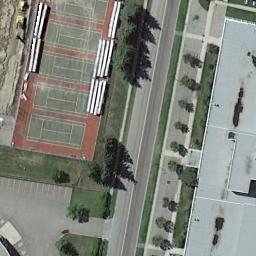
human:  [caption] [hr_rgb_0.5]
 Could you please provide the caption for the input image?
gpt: There are some tennis courts on the grass .

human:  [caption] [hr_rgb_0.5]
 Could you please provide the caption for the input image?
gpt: There are many trees near the tennis courts .

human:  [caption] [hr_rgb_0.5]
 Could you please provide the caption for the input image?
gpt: The playground is lined with tennis courts, Next to roads, Trees and buildings .

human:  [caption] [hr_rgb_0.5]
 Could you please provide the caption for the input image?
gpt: The tennis court is on the grass next to some trees .

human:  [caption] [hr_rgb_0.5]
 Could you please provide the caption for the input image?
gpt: There are some green trees beside the tennis court .